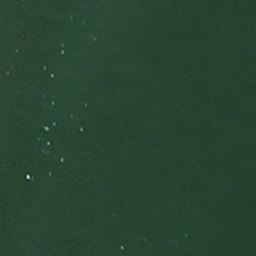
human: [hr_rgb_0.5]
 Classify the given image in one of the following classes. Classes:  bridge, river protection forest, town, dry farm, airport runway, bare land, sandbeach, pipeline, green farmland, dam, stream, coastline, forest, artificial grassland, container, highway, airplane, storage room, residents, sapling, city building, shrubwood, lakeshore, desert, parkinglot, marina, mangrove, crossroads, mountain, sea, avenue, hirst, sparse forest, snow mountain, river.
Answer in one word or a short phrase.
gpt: sea